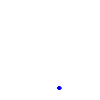
Particle: kaon